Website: home-depot
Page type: delivery-shipping
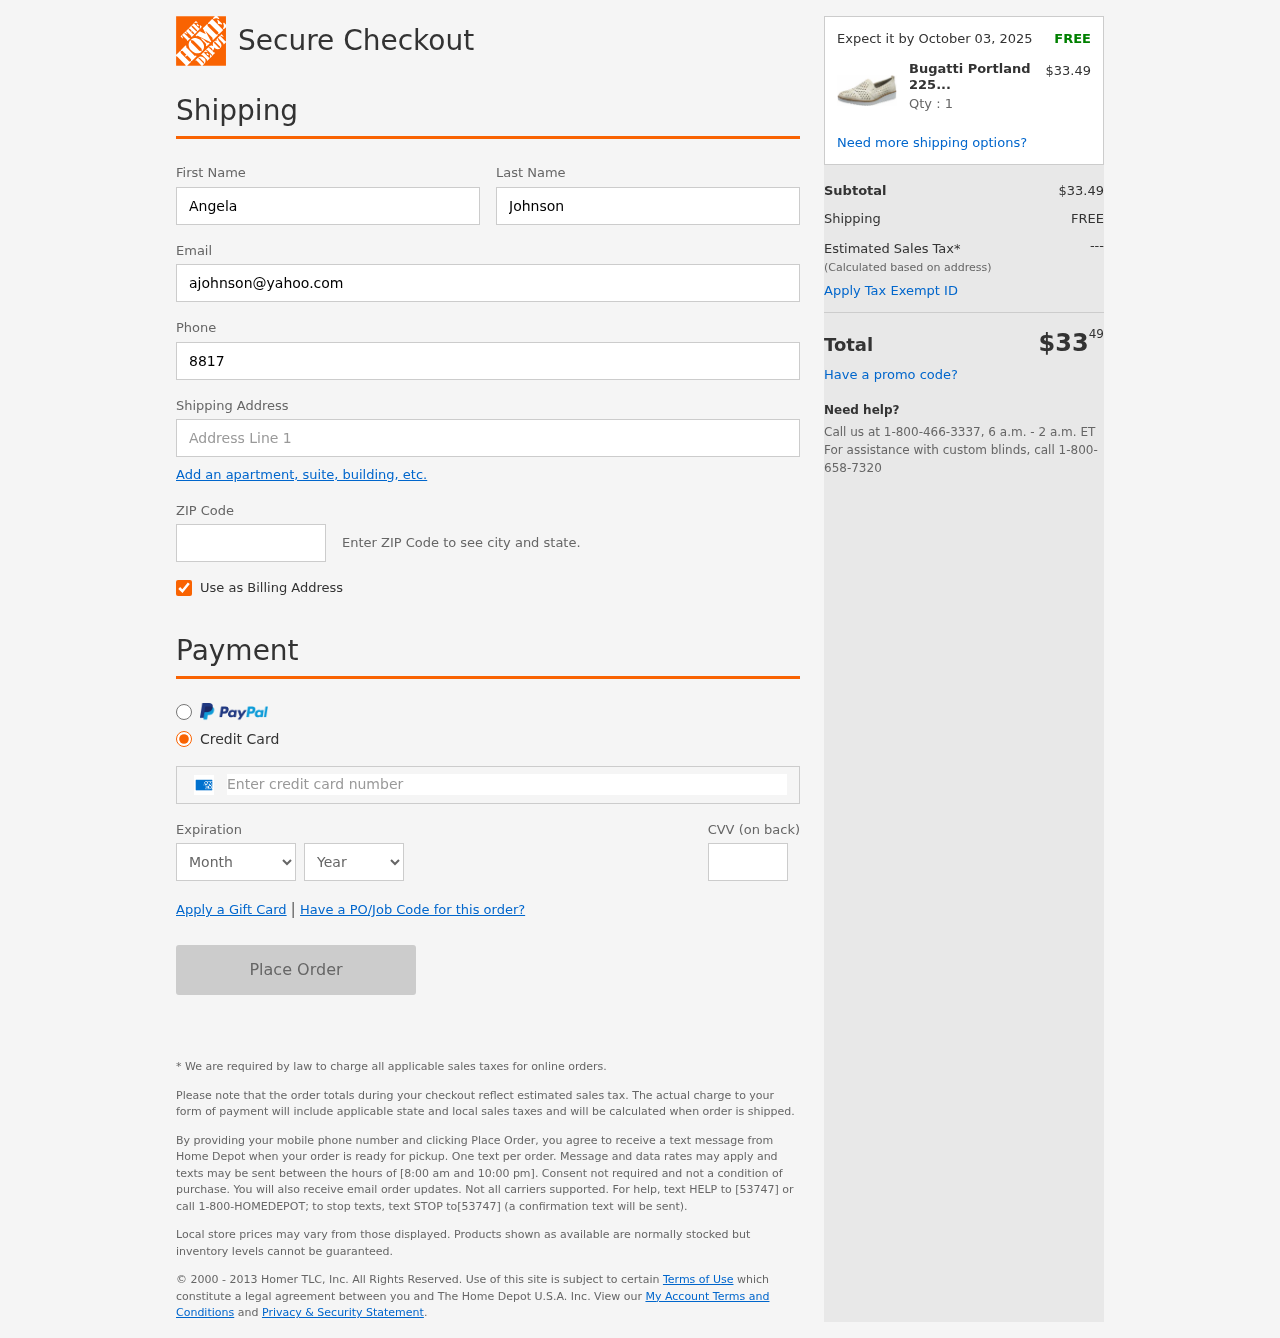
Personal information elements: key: PII_CARD_CVV
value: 8538
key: PII_CARD_EXPIRY_MONTH
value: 07
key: PII_CARD_EXPIRY_YEAR
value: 26
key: PII_CARD_NUMBER
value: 3779 2487 5164 010
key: PII_EMAIL
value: ajohnson@yahoo.com
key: PII_FIRSTNAME
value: Angela
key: PII_LASTNAME
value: Johnson
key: PII_PHONE
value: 8817684283
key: PII_POSTCODE
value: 05178
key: PII_STREET
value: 38357 Fox Club Suite 588
Product elements: key: PRODUCT1_NAME
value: Bugatti Portland 2250076 Loafers, (Puder 74), 5 UK
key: PRODUCT1_PRICE
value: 33.49
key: PRODUCT1_QUANTITY
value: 1
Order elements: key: ORDER_DELIVERY_DATE
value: Expect it by October 03, 2025
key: ORDER_SUBTOTAL
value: $33.49
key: ORDER_SHIPPING_COST
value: FREE
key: ORDER_TOTAL
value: $3349